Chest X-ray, PA view. Patient: 66 years old, sex M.
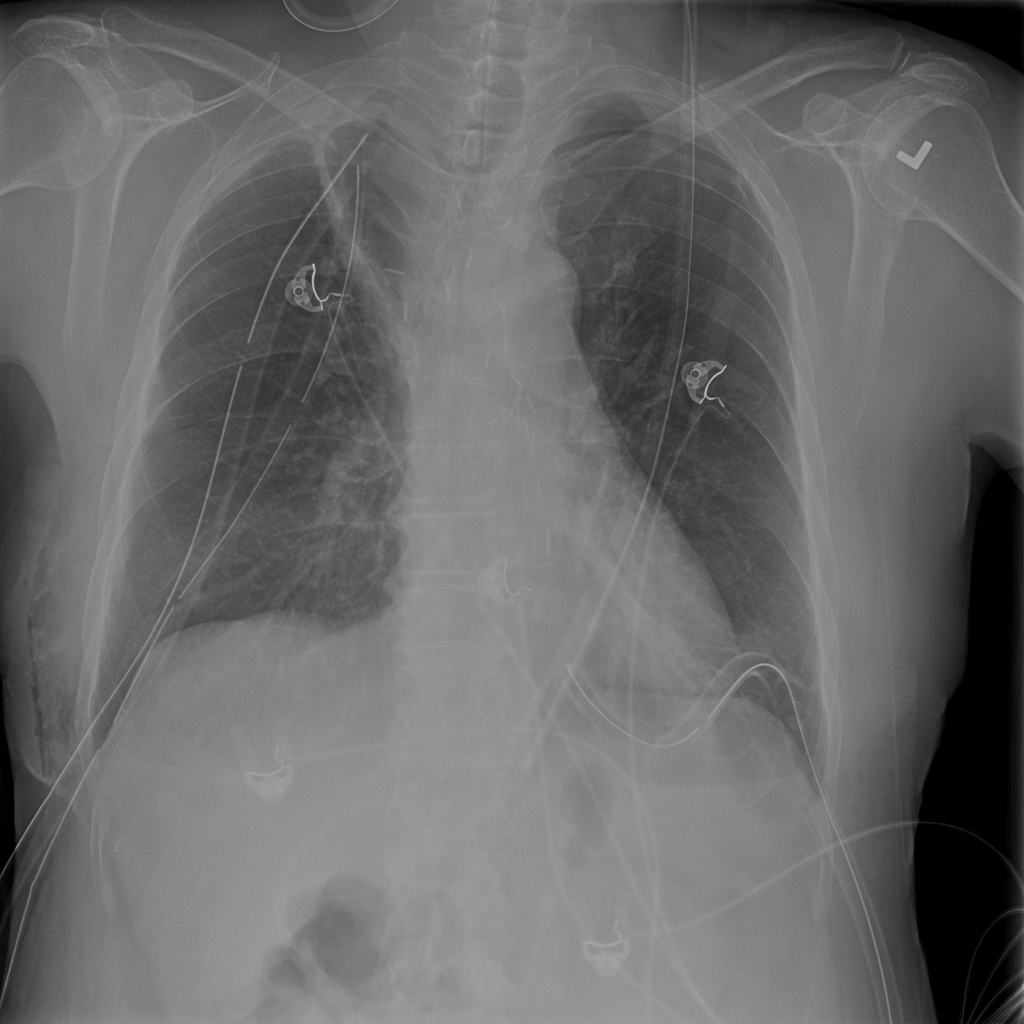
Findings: Atelectasis, Infiltration, Pneumothorax